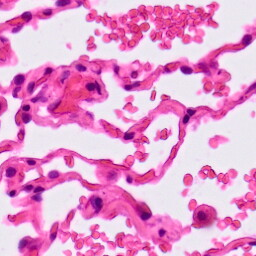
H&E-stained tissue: Lung